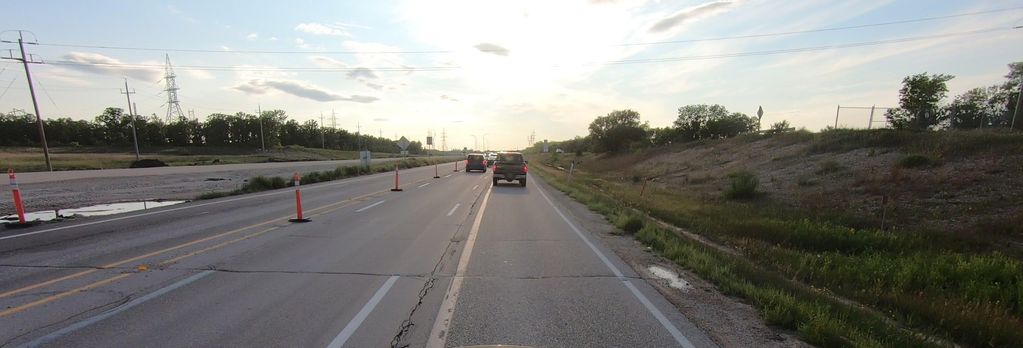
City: winnipeg